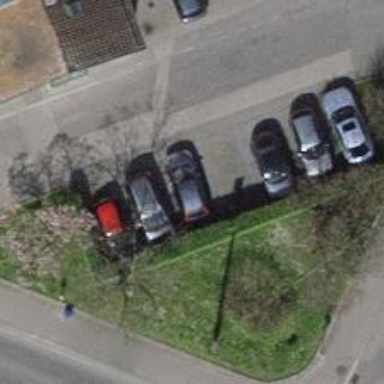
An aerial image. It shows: Street-side parking area.